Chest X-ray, AP view. Patient: 45 years old, sex F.
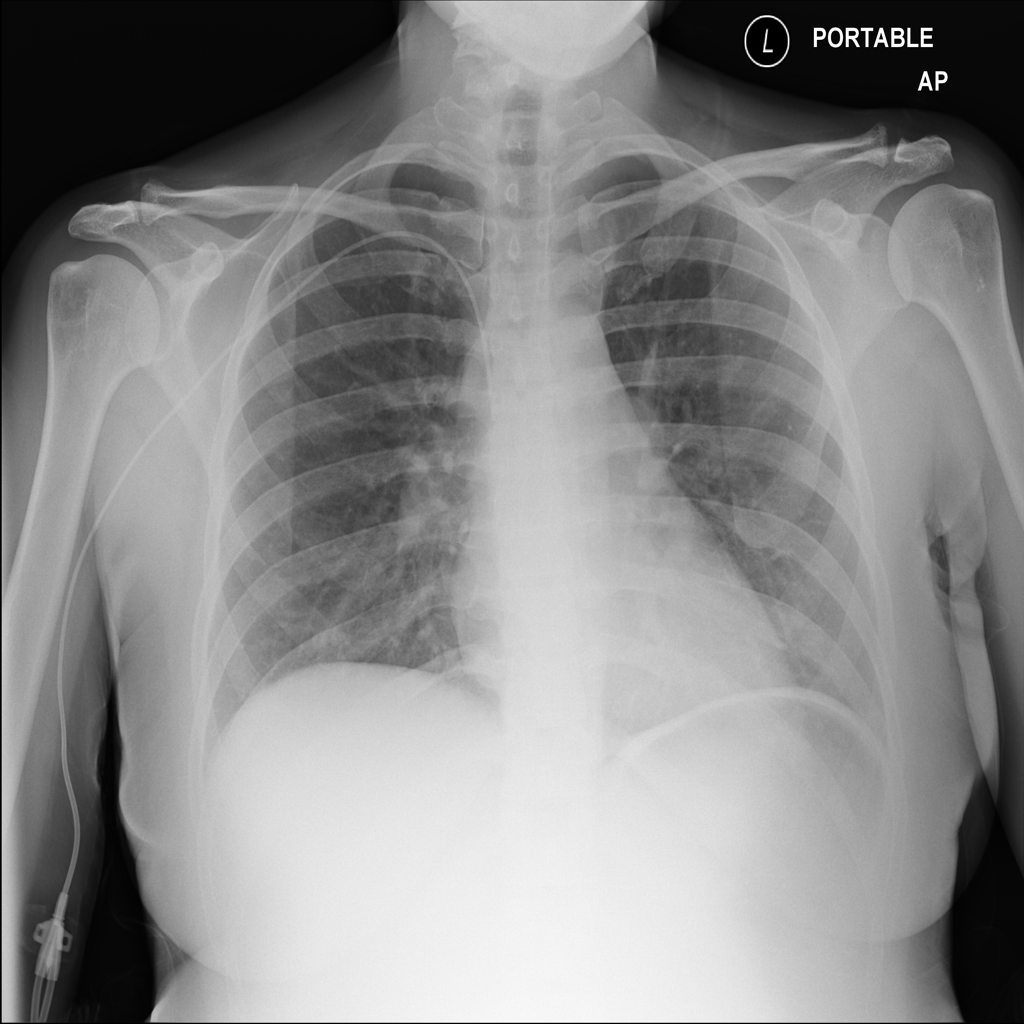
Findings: No Finding